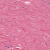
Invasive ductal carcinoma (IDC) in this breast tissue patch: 0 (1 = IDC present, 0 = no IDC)